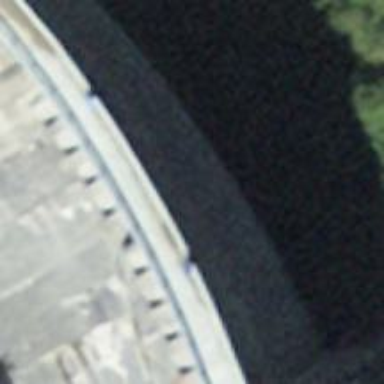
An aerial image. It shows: Concrete path near dam.